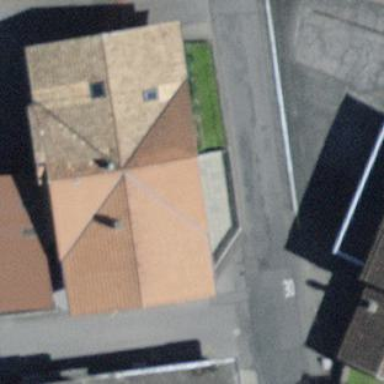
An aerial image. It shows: Residential building.